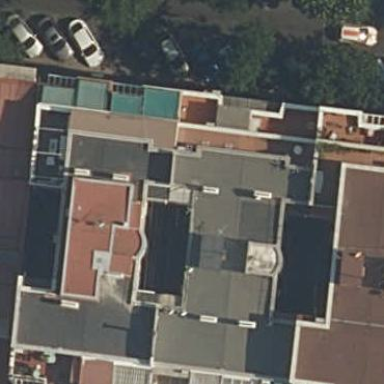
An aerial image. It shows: Residential building.